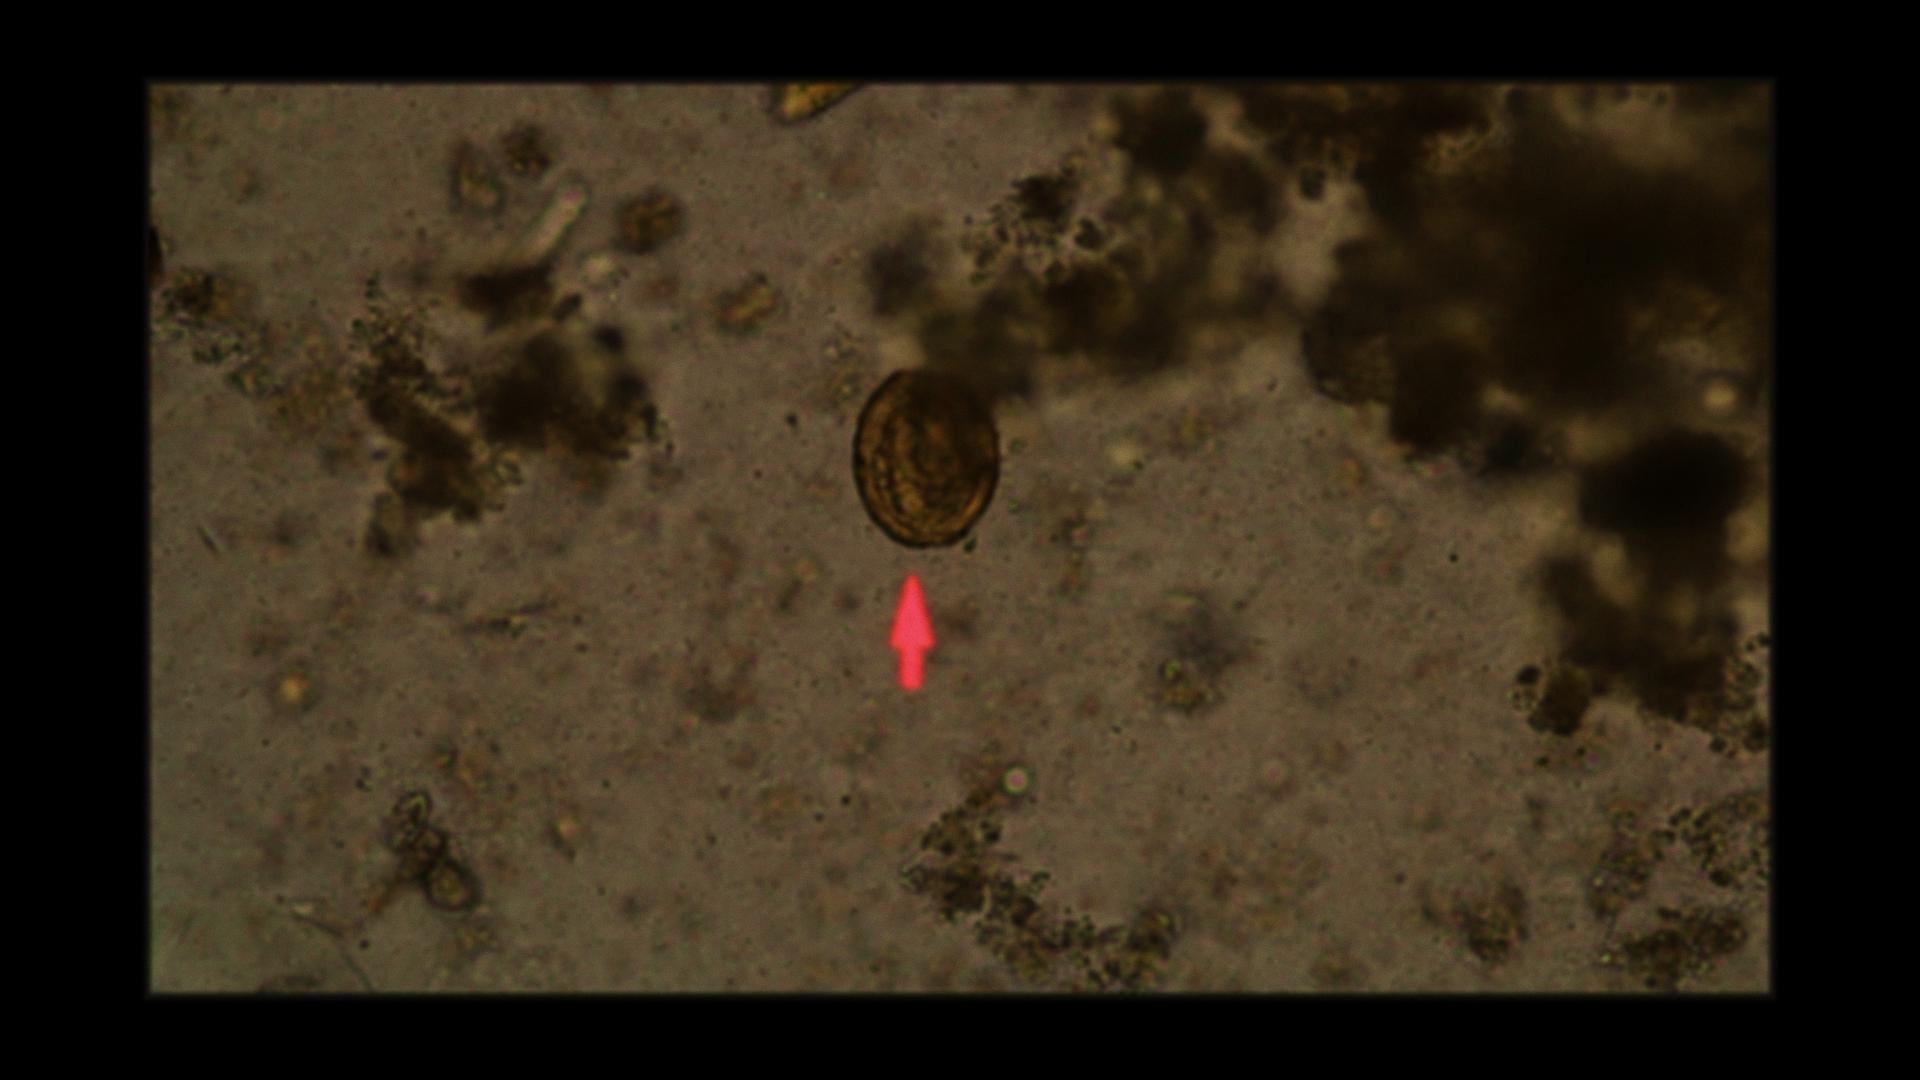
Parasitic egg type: Ascaris lumbricoides